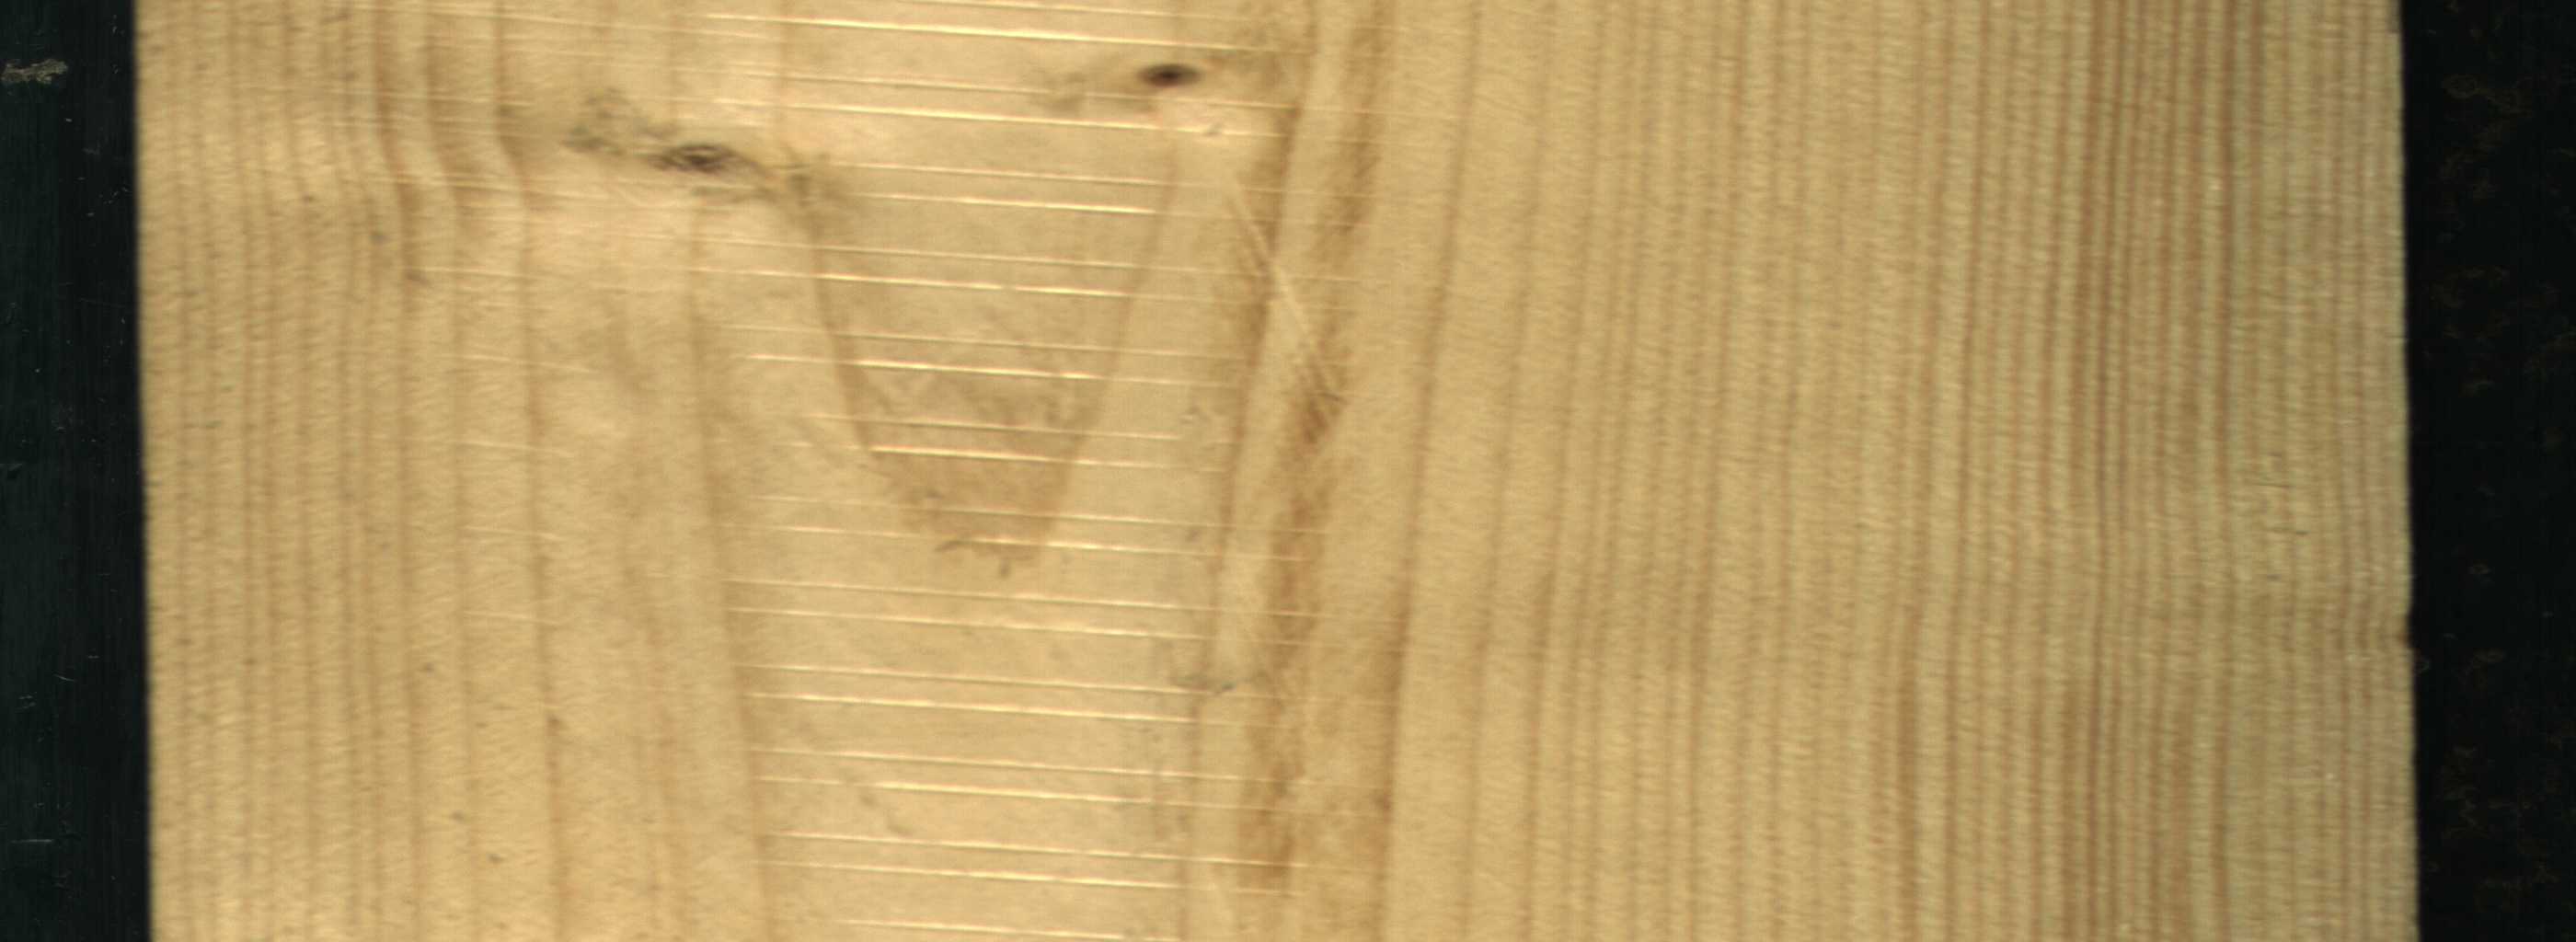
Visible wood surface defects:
Live_Knot
Live_Knot